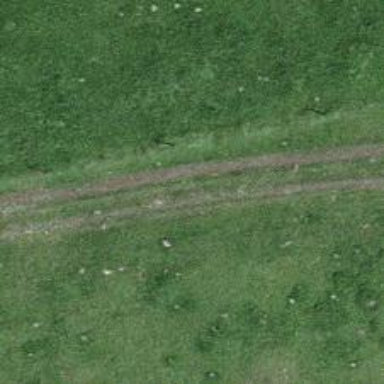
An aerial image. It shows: Marked trail with track of grade 4.